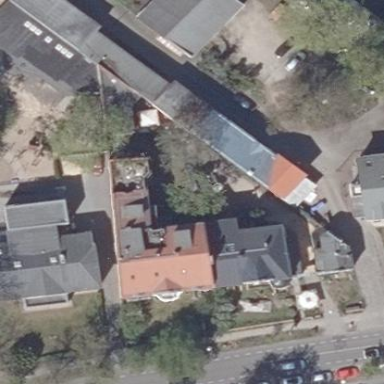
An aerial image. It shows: House with gambrel roof made of red roof tiles. The building is light yellow and is used as office.